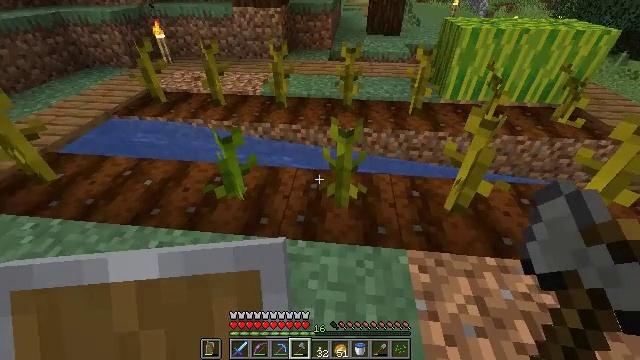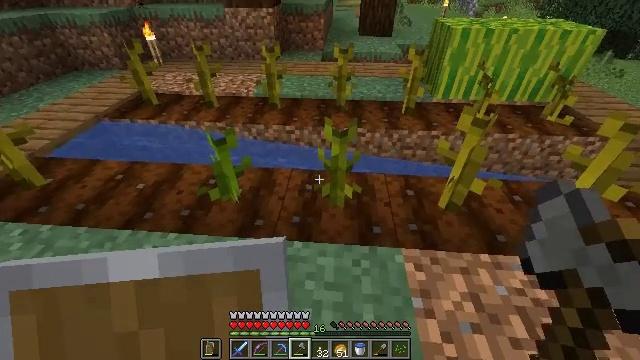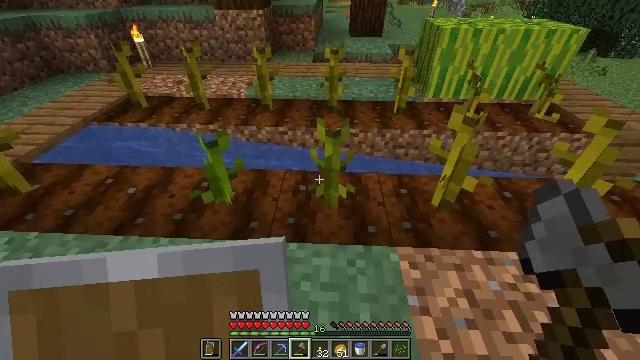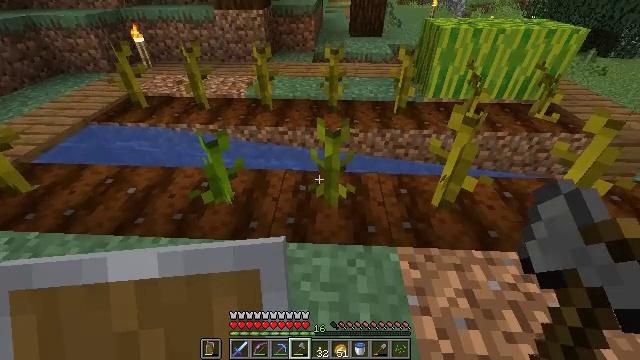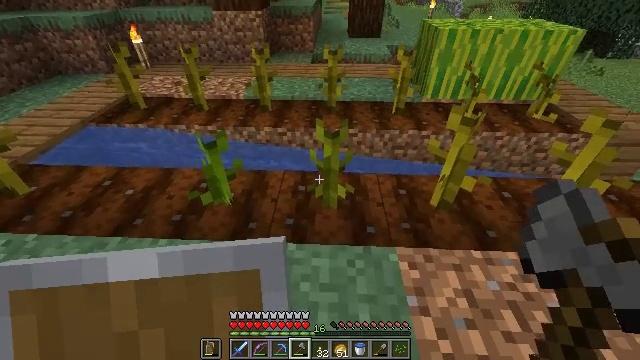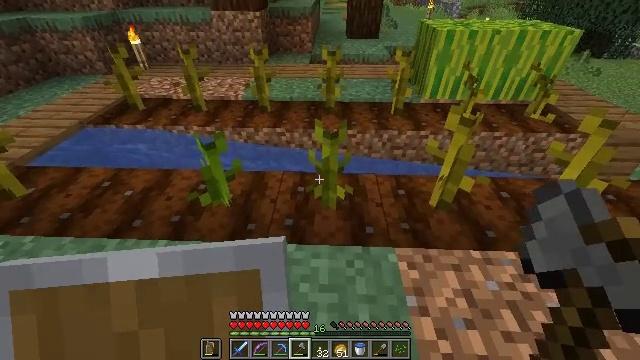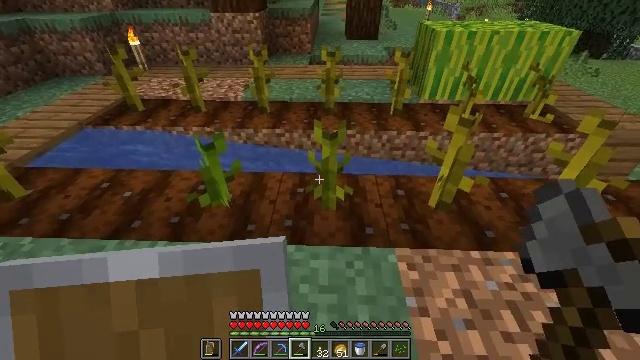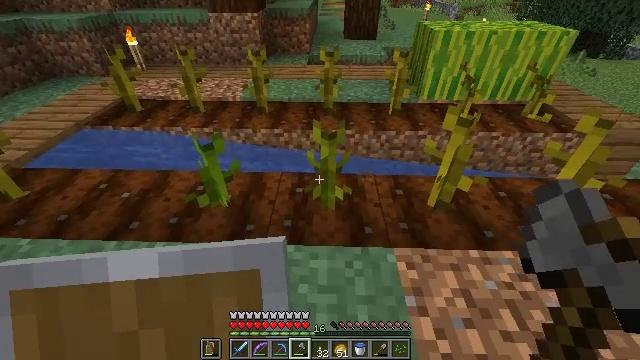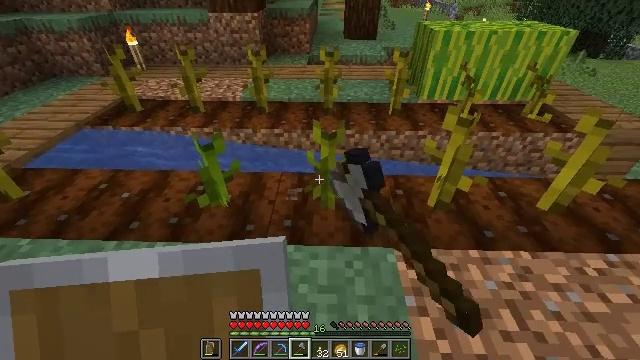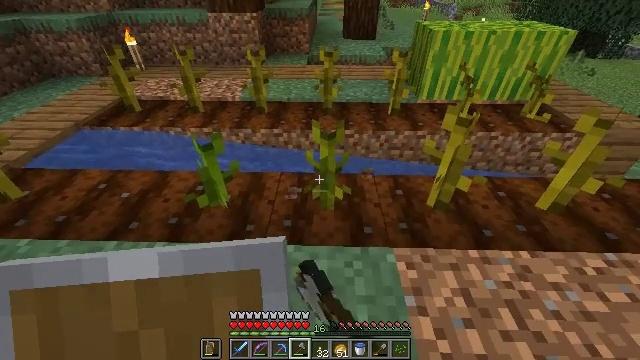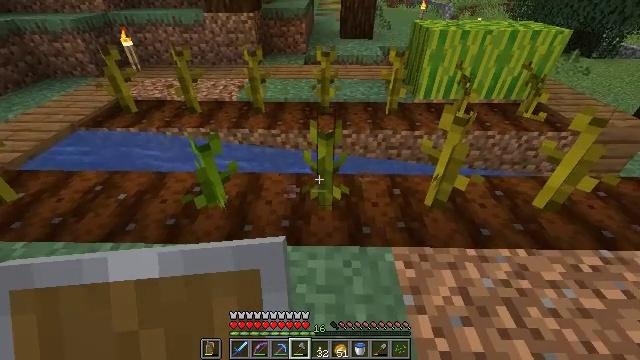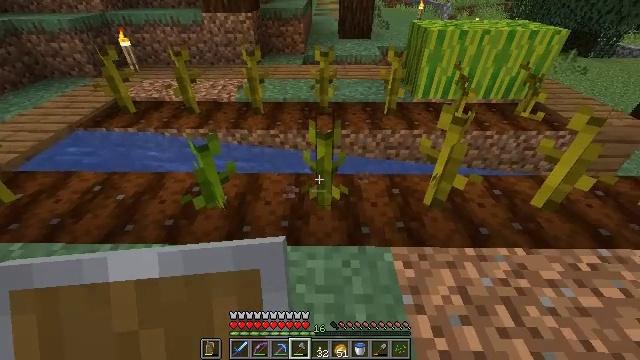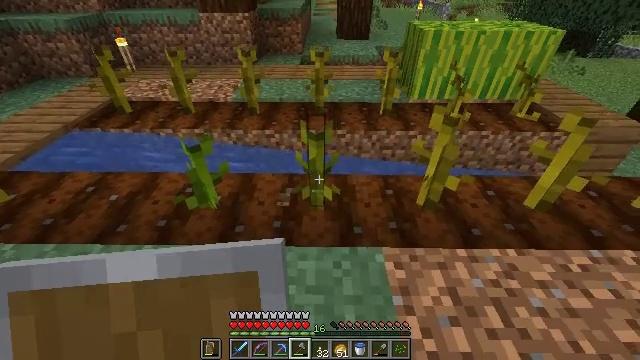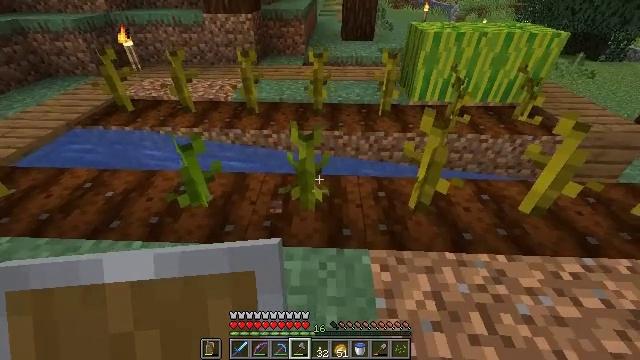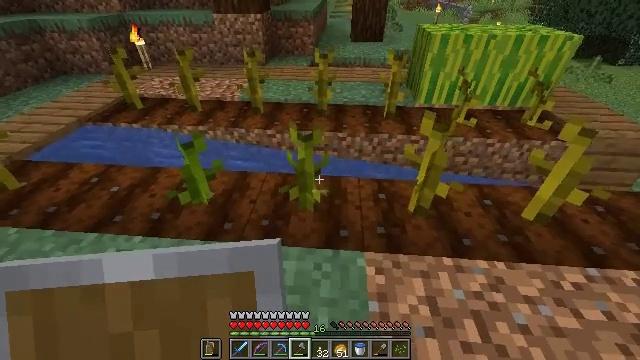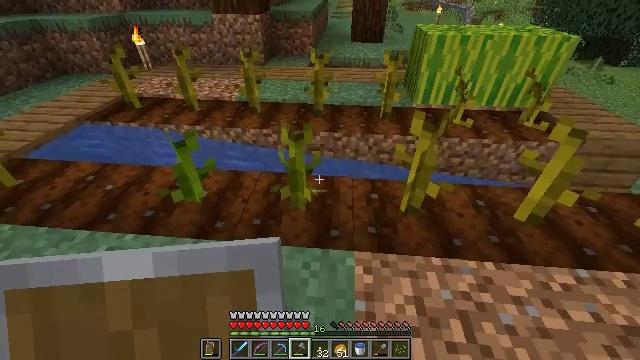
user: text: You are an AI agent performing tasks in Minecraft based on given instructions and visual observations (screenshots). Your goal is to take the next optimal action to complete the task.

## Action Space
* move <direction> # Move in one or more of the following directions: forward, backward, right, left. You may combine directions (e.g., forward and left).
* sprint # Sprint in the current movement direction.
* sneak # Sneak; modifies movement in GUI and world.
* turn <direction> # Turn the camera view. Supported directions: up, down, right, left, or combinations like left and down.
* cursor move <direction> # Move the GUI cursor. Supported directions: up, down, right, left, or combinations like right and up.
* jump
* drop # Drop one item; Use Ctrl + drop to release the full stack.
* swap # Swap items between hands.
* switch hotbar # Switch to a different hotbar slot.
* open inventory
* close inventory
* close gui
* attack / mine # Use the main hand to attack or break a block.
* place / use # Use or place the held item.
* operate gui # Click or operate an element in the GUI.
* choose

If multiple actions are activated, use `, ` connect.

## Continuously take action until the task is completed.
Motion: motion action
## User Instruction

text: Destroy the melon stem in the farm.
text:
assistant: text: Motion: turn right
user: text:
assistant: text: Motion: turn right
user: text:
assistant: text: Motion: no_op
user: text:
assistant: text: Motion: no_op
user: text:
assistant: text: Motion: no_op
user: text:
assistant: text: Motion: no_op
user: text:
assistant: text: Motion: attack / mine
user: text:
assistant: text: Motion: attack / mine
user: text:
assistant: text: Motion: no_op
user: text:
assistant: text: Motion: no_op
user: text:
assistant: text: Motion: no_op
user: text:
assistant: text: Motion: move right
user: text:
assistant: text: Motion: move right, turn left
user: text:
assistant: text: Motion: turn left
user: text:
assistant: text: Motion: no_op
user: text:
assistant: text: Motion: no_op
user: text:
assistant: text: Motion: turn left and up
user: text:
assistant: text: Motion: no_op
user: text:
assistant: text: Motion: no_op
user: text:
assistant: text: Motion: turn left
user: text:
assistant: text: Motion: no_op
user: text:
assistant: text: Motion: attack / mine
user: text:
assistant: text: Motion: attack / mine
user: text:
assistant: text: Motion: no_op
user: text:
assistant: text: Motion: no_op
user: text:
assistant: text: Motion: no_op
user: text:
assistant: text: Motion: move right, turn right
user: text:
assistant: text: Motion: move right, turn right and down
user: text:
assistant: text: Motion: move right
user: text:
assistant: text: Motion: move right